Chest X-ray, PA view. Patient: 24 years old, sex F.
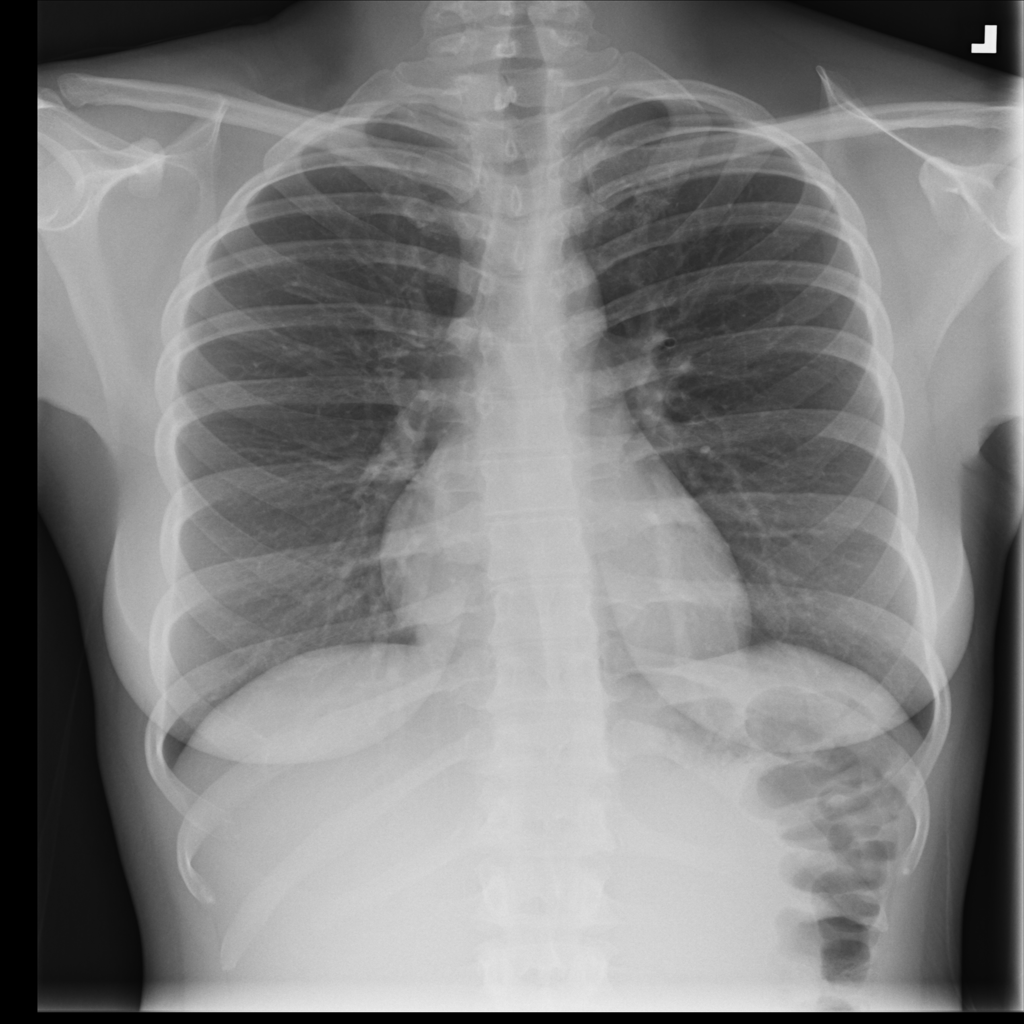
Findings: No Finding